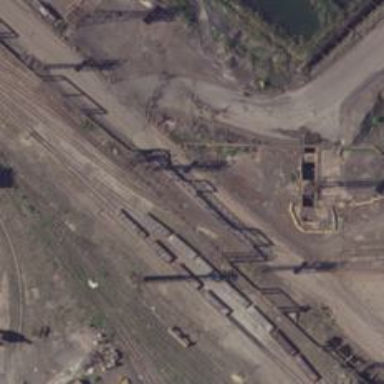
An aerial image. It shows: Rail spur service.